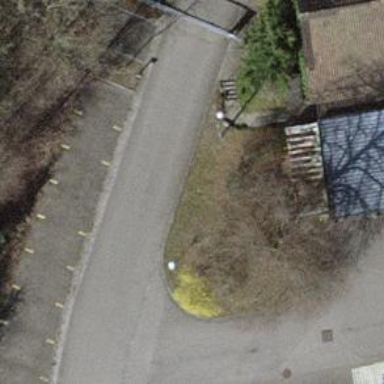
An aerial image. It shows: Gate.